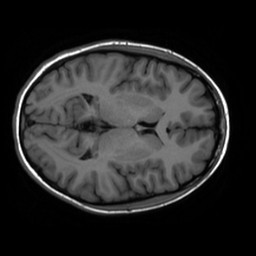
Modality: inplaneT1
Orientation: axial
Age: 20
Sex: female
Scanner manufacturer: ge
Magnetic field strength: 3 T
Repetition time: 2.499 s
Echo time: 0.02513 s